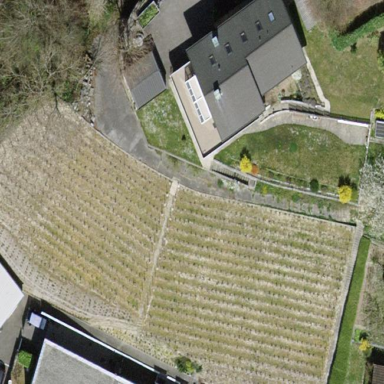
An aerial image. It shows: Vineyard.